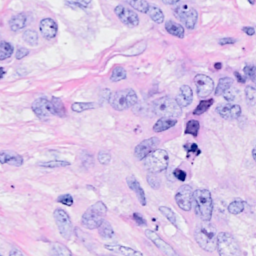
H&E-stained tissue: Breast